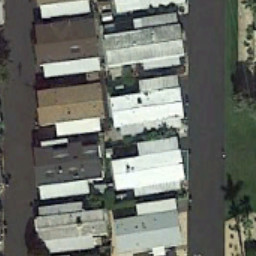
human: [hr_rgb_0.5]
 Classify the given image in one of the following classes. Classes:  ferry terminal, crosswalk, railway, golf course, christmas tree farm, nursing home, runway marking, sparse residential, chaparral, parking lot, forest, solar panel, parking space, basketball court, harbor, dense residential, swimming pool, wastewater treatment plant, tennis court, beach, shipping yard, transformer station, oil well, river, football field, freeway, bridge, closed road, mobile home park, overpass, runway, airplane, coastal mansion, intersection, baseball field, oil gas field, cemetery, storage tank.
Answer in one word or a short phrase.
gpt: mobile home park